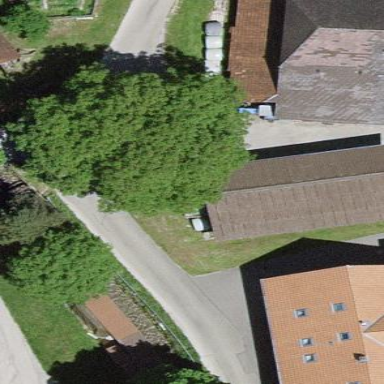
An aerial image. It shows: Shed.